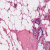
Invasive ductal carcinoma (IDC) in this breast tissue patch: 1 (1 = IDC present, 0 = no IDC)